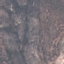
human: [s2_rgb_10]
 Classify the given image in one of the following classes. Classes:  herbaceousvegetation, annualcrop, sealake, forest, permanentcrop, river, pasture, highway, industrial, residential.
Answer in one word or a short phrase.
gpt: HerbaceousVegetation